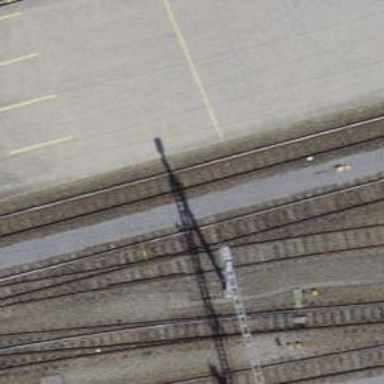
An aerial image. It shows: Single-track spur railway line.